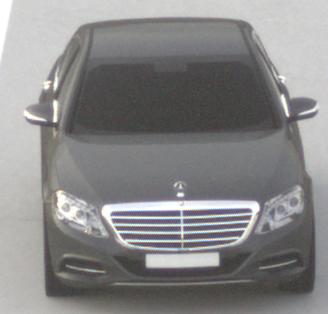
Make: Mercedes-Benz
Model: S 400 HYBRID
Detailed model: S-Class (222) Limousine
Model produced from: 2013/05
Model produced until: 2015/04
Doors: 4
Color: gray
Road condition: dry road
Daytime: sunrise or sunset
Contrast: low contrast